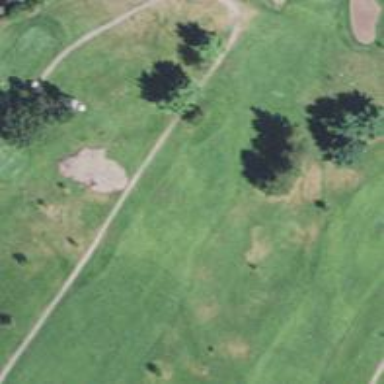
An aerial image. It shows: Grassy area designated as golf fairway.